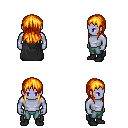
a pixel art fantasy rpg character, male body template, dark elf, purple skin, black cape, teal pants, light blonde unkempt hairstyle, black shoes, four views (front, back, left, right), 2x2 character sprite sheet, small pixel art, hard edges, no anti-aliasing